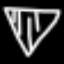
Label: diamond